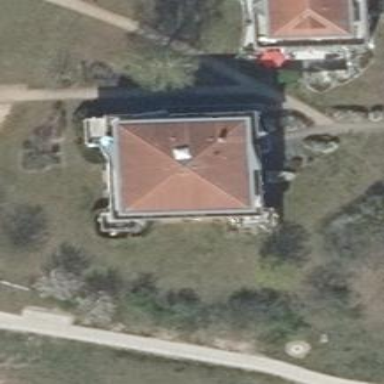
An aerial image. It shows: House with pyramidal roof shape.